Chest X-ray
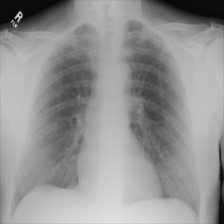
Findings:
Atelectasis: negative
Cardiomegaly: negative
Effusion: negative
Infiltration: negative
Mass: negative
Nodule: negative
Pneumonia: negative
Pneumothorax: negative
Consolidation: negative
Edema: negative
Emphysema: negative
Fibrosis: negative
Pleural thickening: negative
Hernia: negative